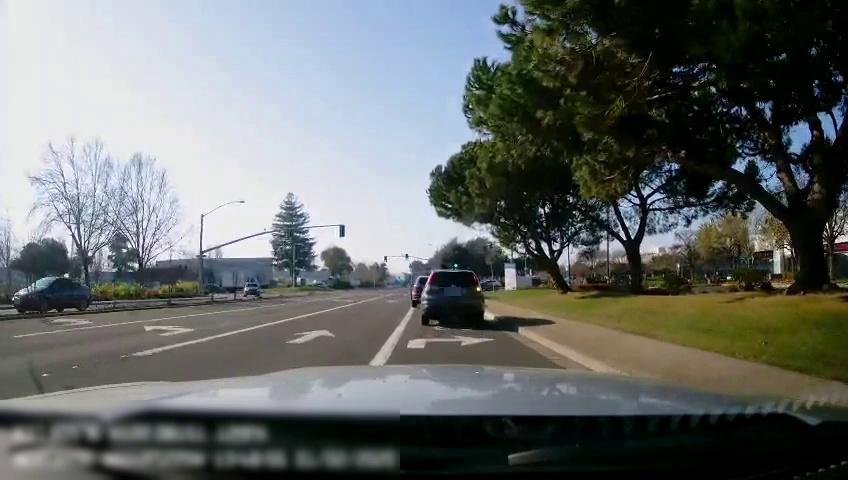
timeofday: Day
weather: Sunny
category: Drivable Space
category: Drivable Space
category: Vehicles | Car
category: Vehicles | SUV
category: Vehicles | SUV
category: Vehicles | Car
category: Vehicles | Truck
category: Vehicles | SUV
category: Lanes | Current Lane
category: Lanes | Alternate Lane
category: Lanes | Alternate Lane
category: Traffic | Lights